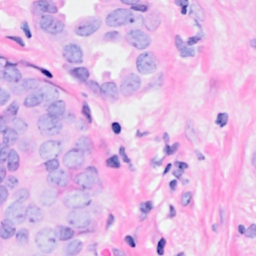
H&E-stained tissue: Breast